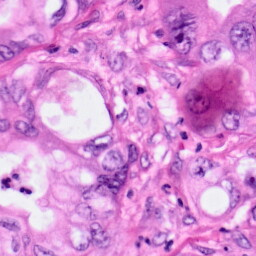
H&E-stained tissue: Pancreatic